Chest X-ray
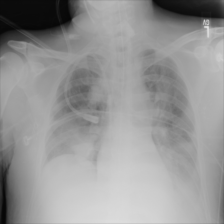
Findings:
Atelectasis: negative
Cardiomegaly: negative
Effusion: negative
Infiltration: negative
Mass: positive
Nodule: negative
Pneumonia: negative
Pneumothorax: negative
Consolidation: negative
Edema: negative
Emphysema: negative
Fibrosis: negative
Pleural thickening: negative
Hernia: negative